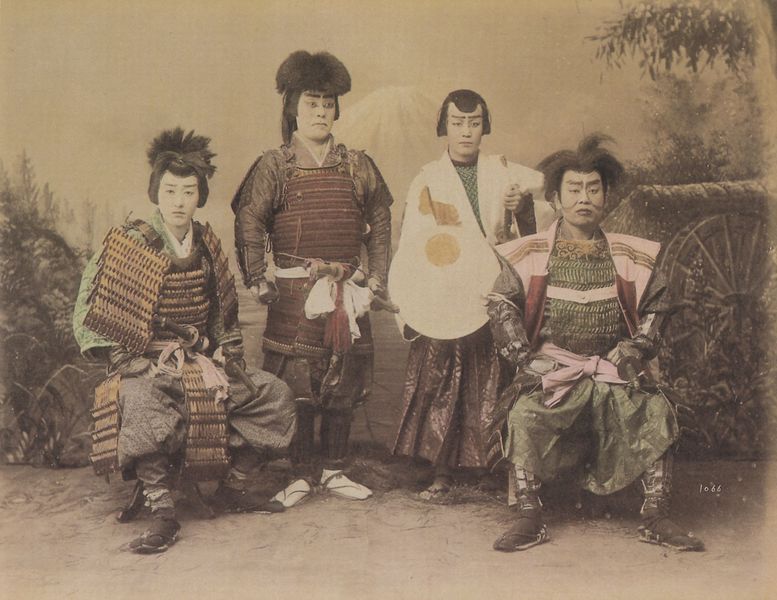
Titel: Krieger vor gemalter Landschaft
Künstler: Raimond Baron von Stillfried
Standort: Bremen
Institution: Sammlung Übersee-Museum
Schlagwörter: berg, gruppe, kämpfer, schatten, umhang, weiß, bäume, grün, landschaft, menschen, sitzen, frau, frisur, frisuren, hintergrund, kleider, licht, mund, männer, schwarz, blick, gürtel, rot, gesichter, augen, kleidung, stehen, gruppenportrait, gruppenporträt, portrait, porträt, gräser, büsche, boden, gewand, haare, pose, gewänder, instrumente, frontal, taille, füße, japan, röcke, schuhe, hosen, blusen, speichen, rad, wagen, münder, nasen, sport, mimik, geschminkt, make up, foto, fotografie, photographie, posen, vier, strümpfe, südsee, schild, asien, schwarzweiss, koloriert, rüstung, photo, tracht, china, krieger, kostüme, bordeauxrot, pluderhose, westen, indien, aufnahme, matten, textilien, studio, coloriert, indianer, musikanten, fernost, samurai, psieren, asiaten, japaner, munitionsgürtel, eskimo, sumo, wasserrrad, martial, suomo